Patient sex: M
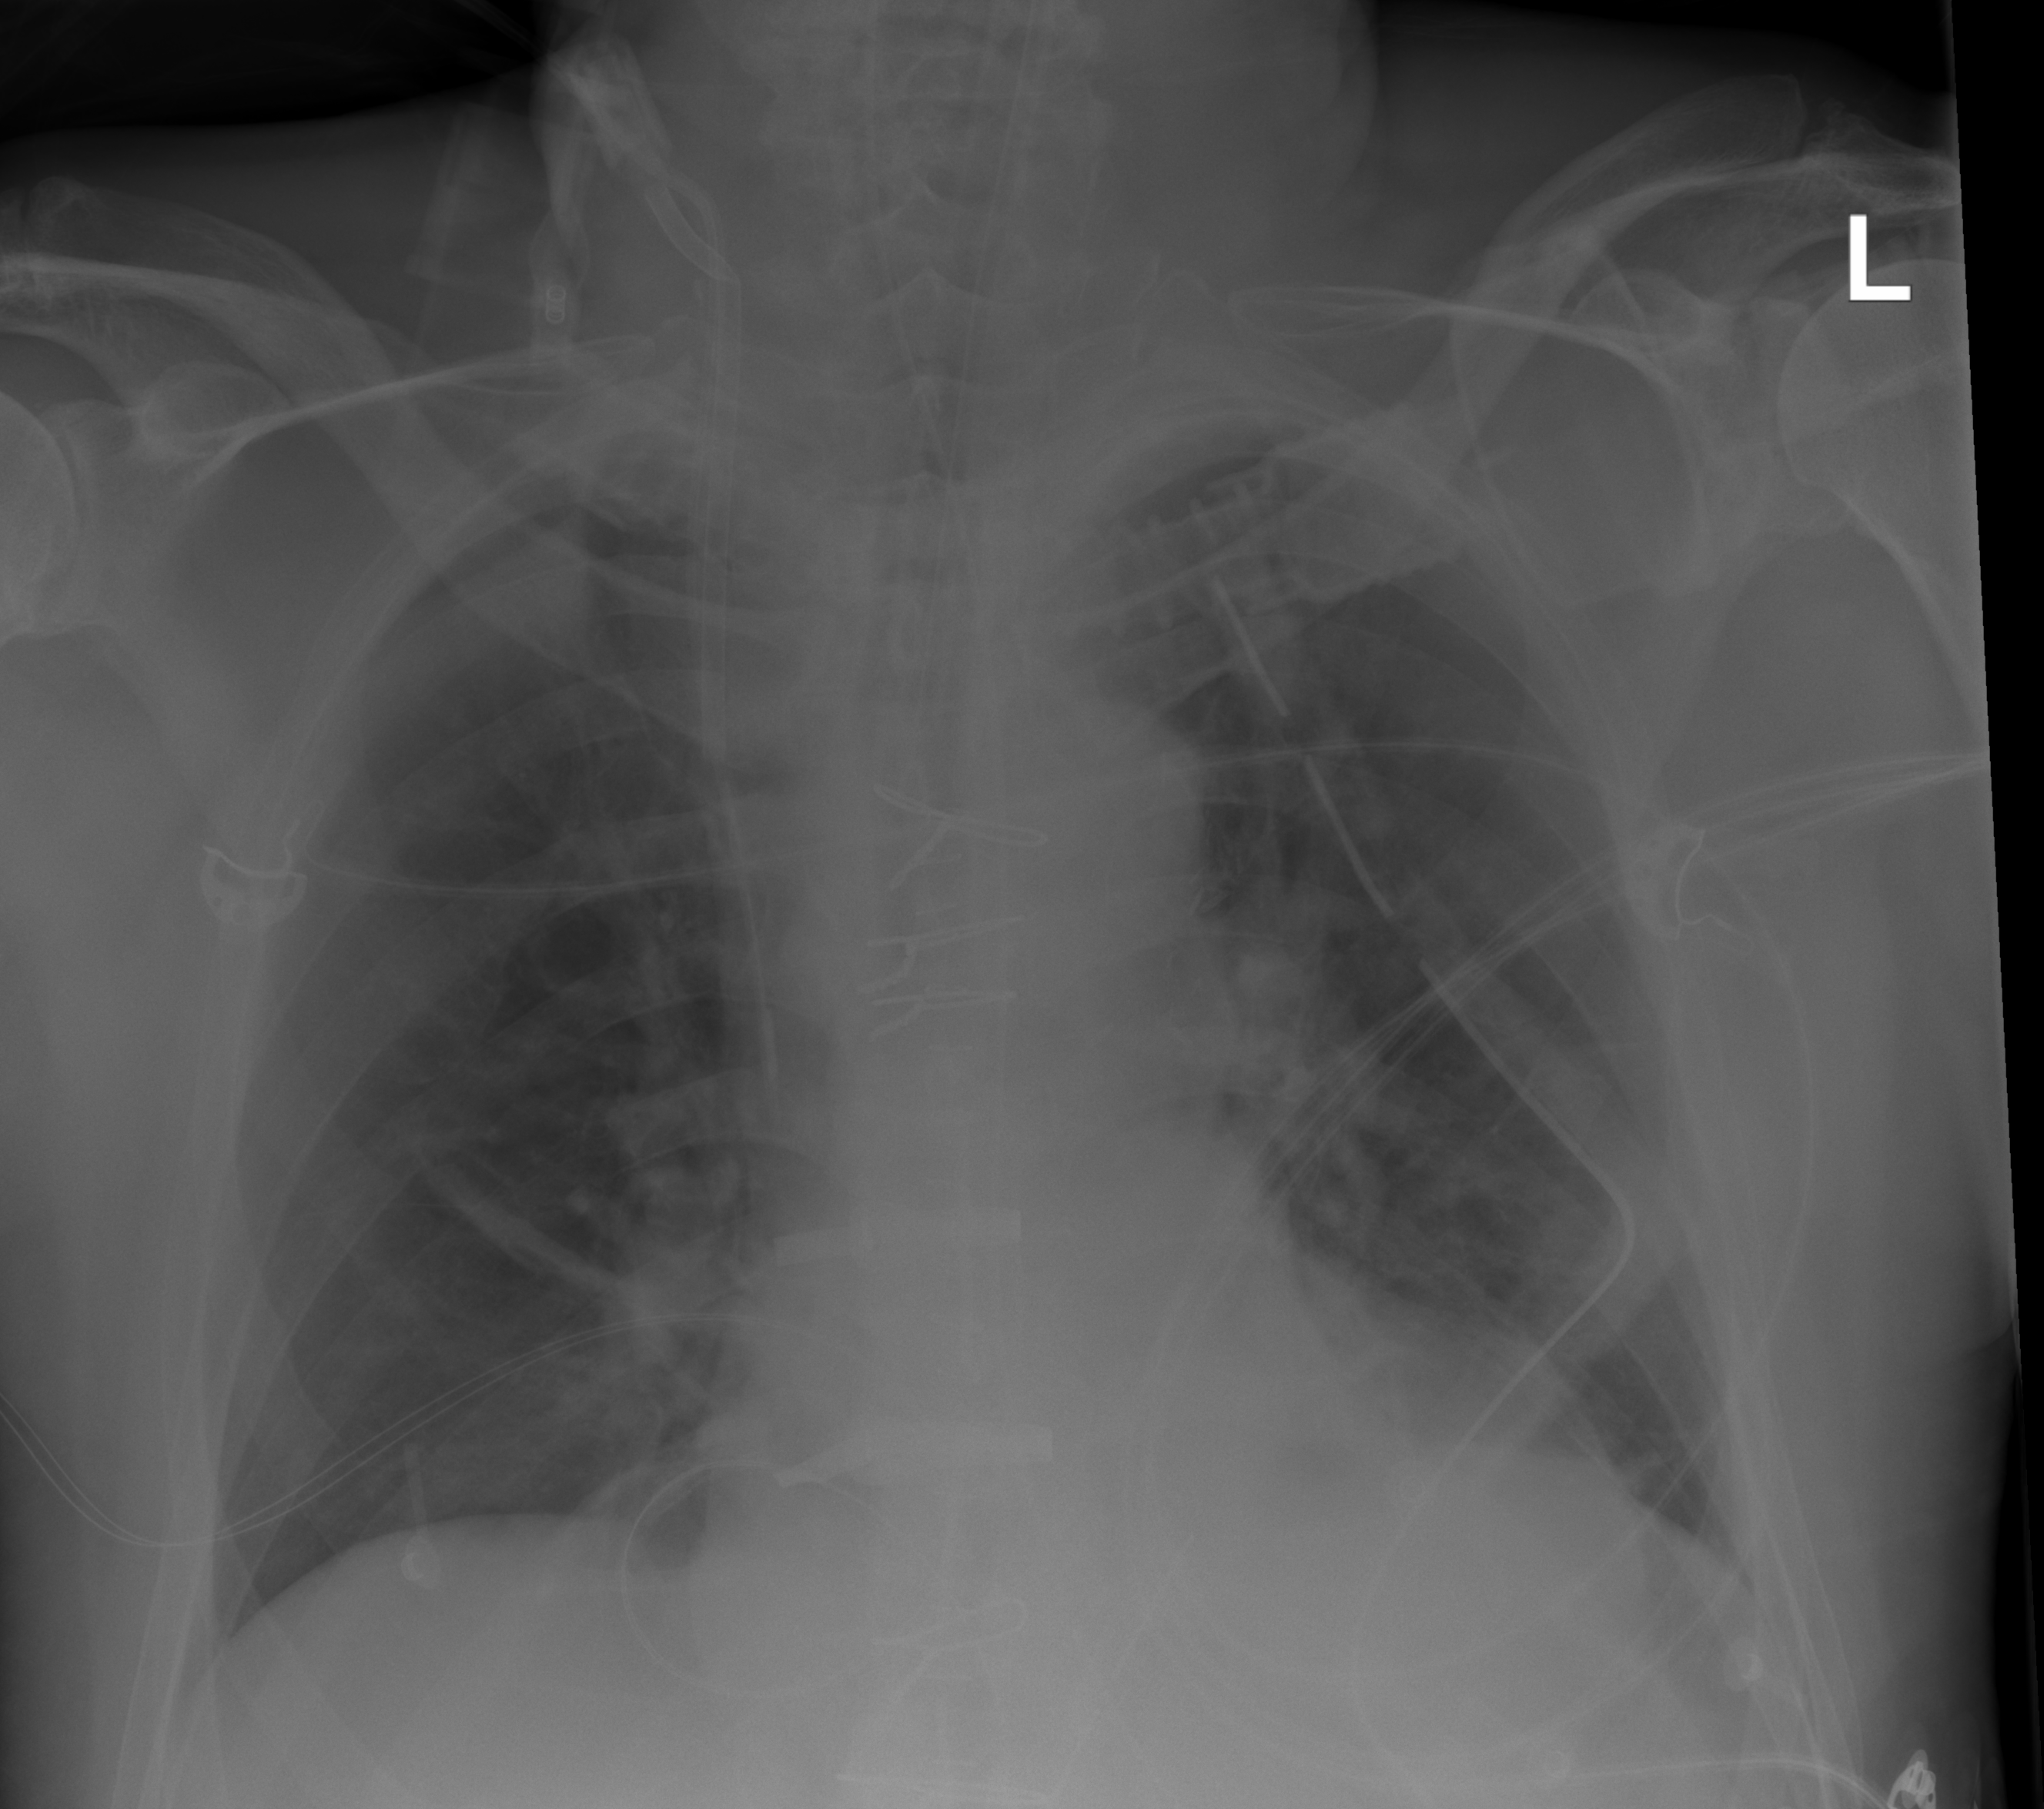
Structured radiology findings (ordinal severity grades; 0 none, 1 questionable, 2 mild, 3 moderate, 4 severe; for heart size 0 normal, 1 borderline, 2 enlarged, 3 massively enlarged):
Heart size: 2
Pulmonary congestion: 0
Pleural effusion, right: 0
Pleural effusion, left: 0
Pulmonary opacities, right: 0
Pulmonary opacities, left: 0
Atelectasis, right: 2
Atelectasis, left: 0